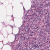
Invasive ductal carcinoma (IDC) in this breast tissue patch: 1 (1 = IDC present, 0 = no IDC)